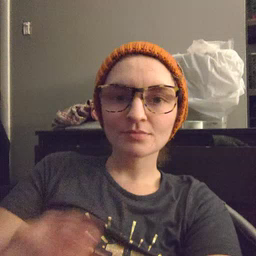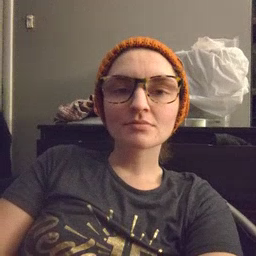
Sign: dog